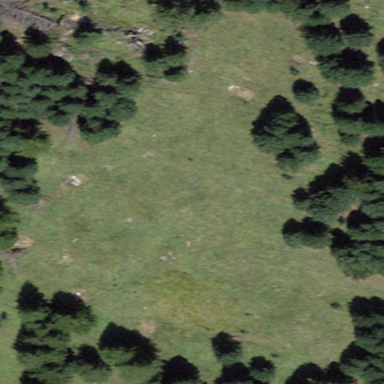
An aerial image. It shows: Area covered with grass.